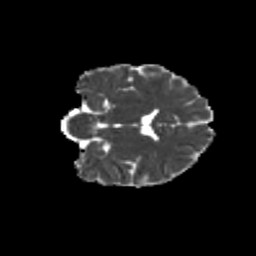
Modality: MD
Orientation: coronal
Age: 11
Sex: male
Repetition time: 9.4 s
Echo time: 0.089 s